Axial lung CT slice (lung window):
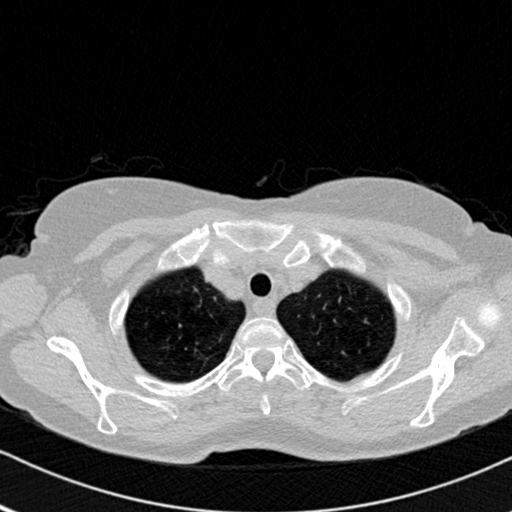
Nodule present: no